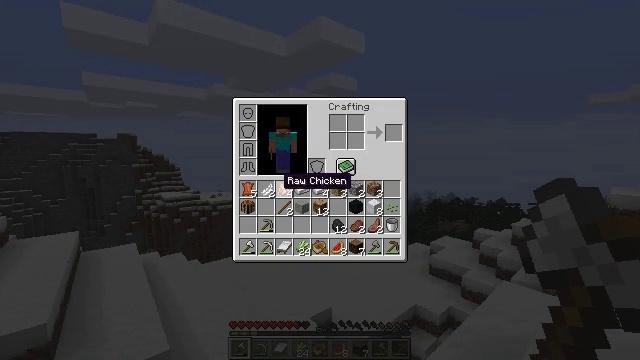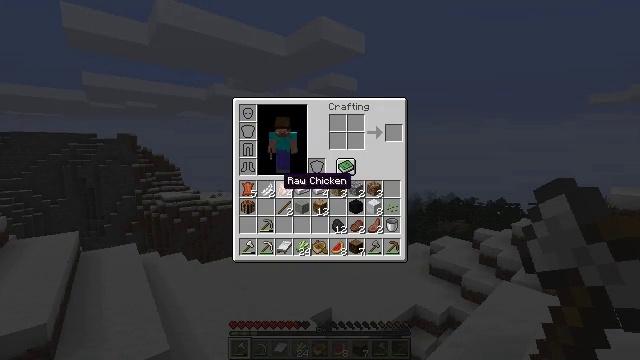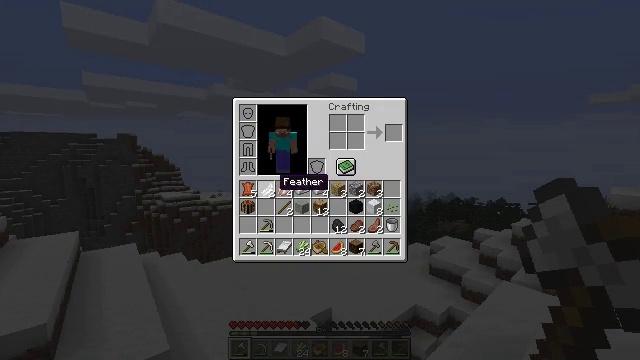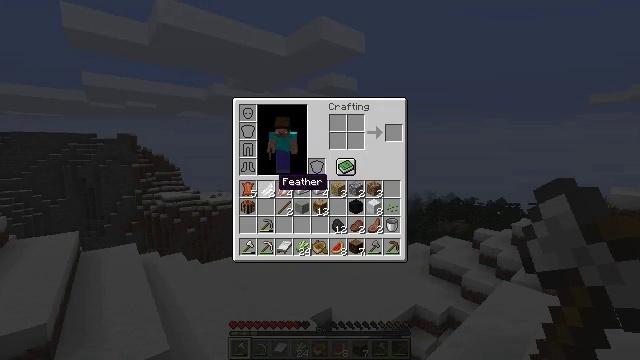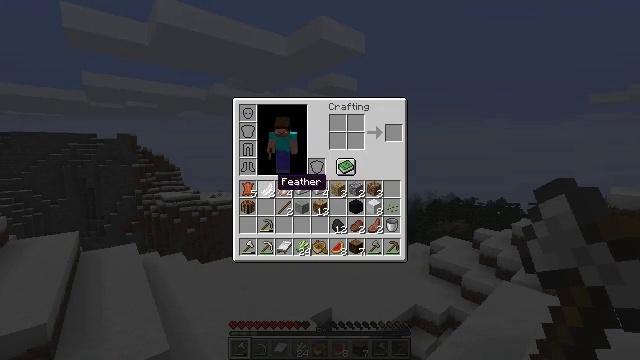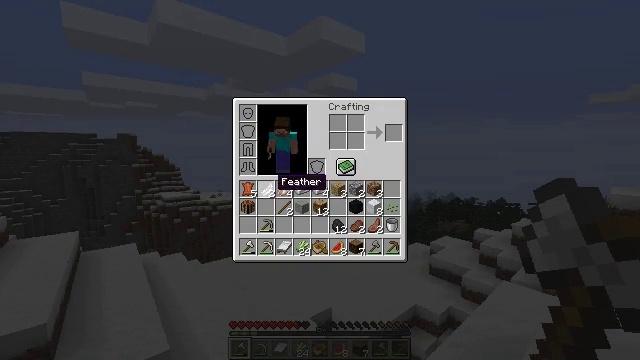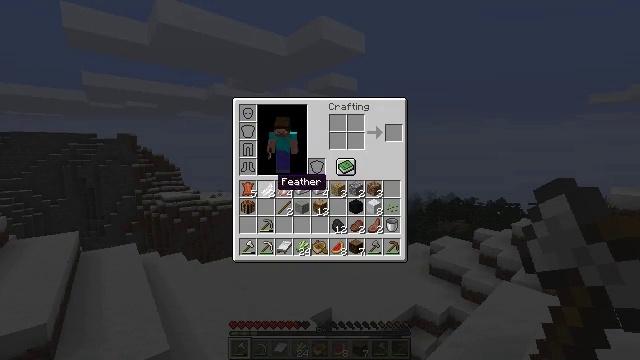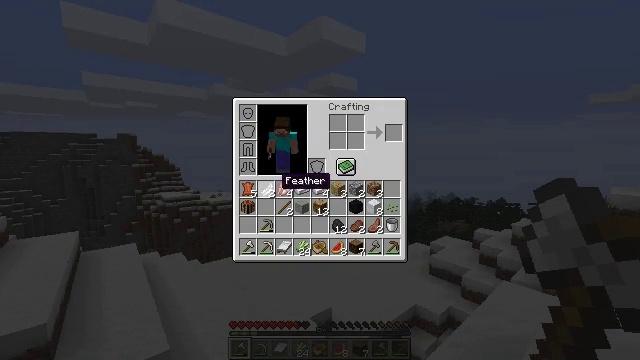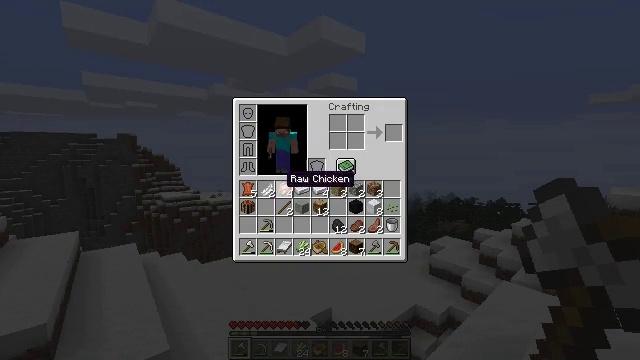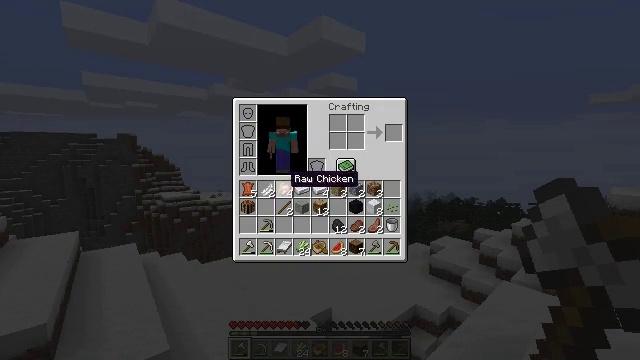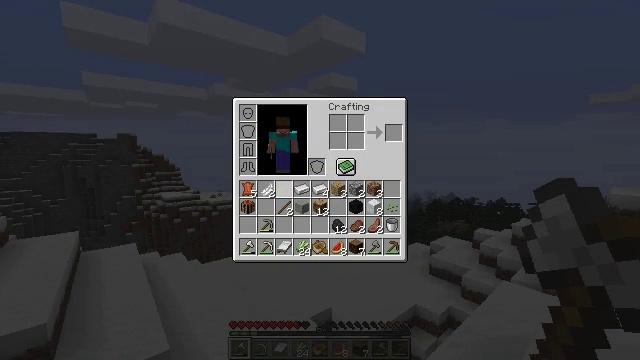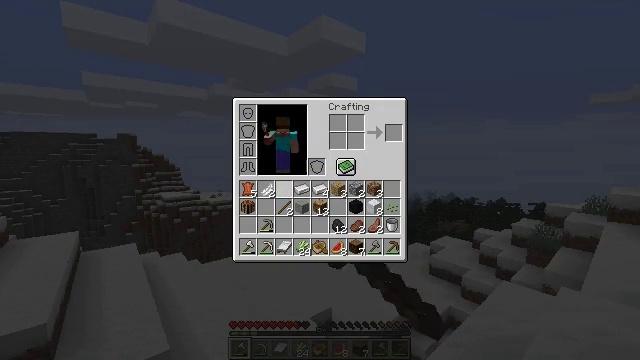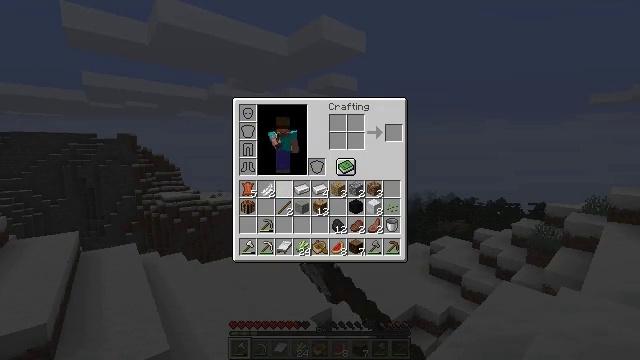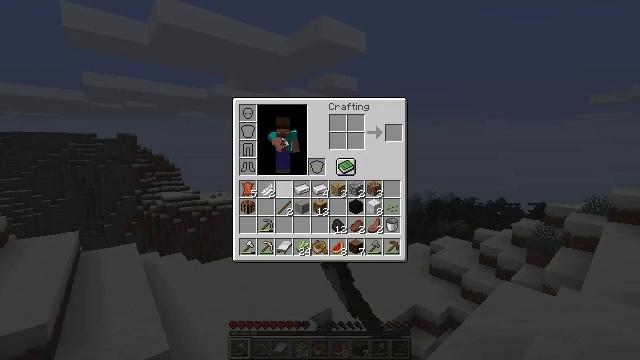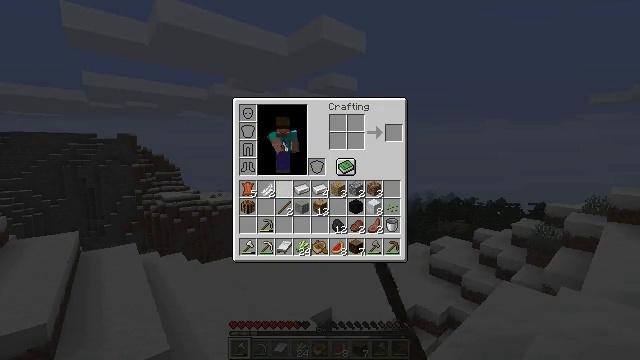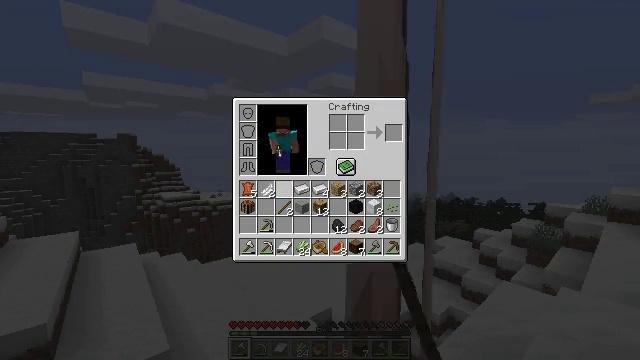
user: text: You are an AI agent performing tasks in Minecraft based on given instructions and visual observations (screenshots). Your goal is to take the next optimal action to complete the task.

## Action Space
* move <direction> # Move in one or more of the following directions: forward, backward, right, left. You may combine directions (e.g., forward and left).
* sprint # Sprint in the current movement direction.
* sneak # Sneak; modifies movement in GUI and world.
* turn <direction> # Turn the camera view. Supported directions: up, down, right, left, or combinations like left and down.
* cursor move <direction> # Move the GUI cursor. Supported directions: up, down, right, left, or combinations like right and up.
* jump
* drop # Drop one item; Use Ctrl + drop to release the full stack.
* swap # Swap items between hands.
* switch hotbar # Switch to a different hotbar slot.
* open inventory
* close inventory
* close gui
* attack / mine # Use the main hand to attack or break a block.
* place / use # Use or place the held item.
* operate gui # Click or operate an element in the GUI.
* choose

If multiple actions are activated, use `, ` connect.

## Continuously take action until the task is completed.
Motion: motion action
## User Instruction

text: Remove a chicken from the inventory.
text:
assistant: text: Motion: sprint
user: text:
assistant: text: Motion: sprint
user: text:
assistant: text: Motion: sprint
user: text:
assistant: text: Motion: sprint
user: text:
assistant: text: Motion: sprint
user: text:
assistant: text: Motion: sprint
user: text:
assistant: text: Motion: sprint
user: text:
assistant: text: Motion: sprint
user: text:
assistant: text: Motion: sprint
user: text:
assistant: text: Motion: sprint, drop
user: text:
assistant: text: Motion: sprint, drop
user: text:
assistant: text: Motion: sprint, drop
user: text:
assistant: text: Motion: sprint
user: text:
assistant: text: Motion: sprint
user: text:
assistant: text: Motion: sprint
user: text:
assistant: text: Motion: sprint